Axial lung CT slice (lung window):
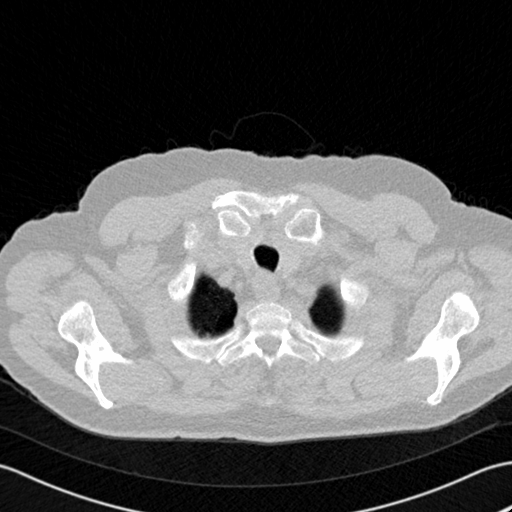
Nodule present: no